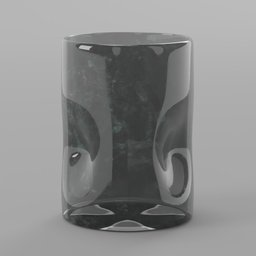
Label: decoration